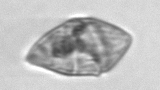
Label: Gyrodinium